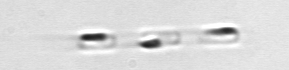
Label: Skeletonema